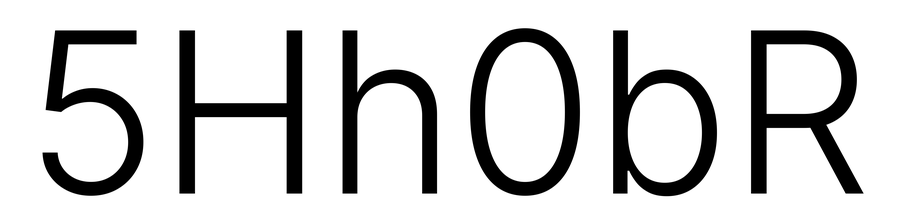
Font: Inter_Light